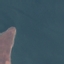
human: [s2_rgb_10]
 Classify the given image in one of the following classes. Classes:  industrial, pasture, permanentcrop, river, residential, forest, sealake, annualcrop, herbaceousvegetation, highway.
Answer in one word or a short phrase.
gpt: SeaLake